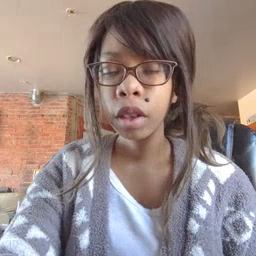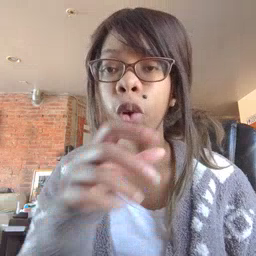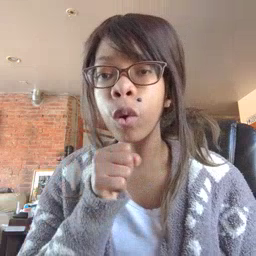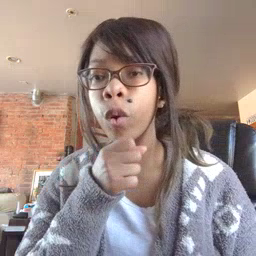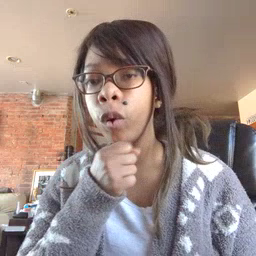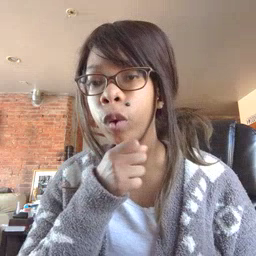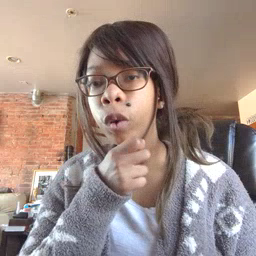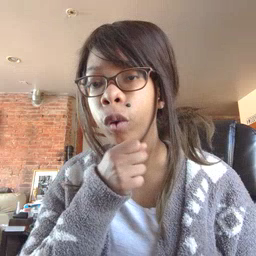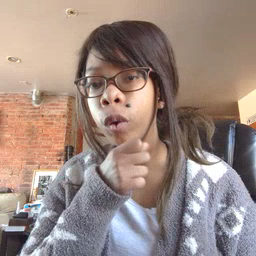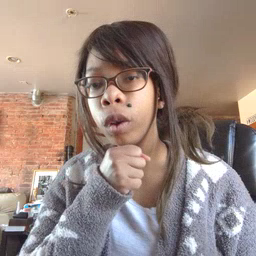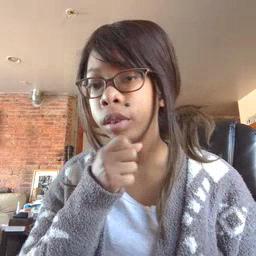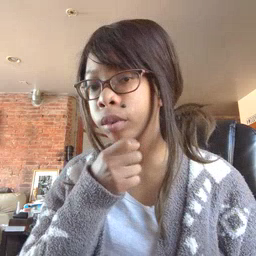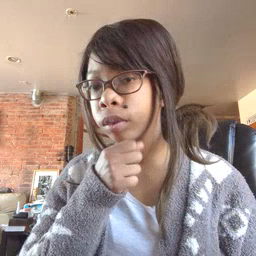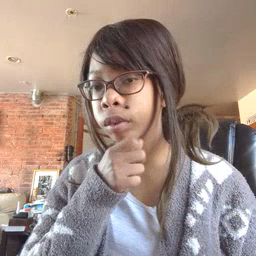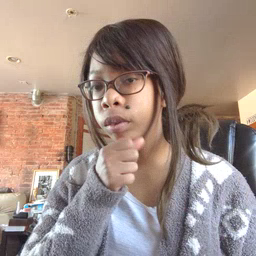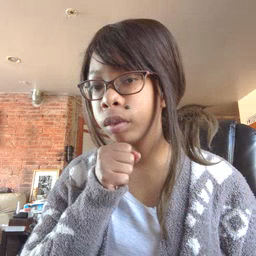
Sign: orange